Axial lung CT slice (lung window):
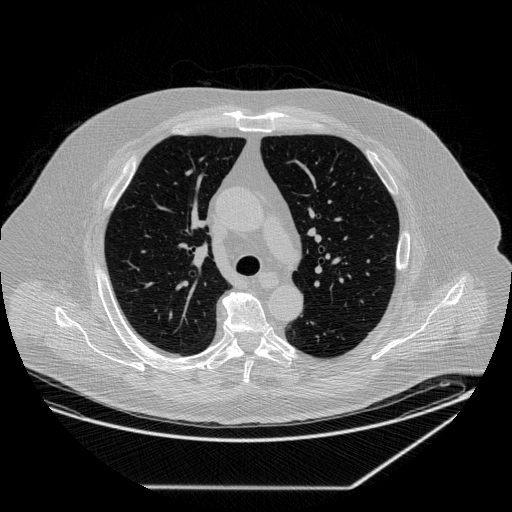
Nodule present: no